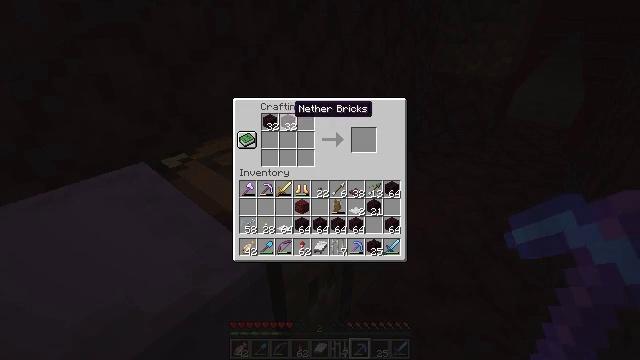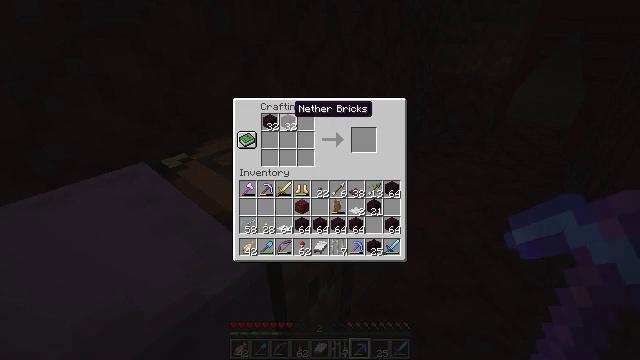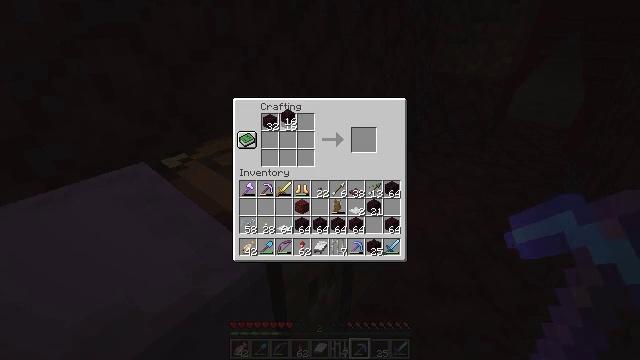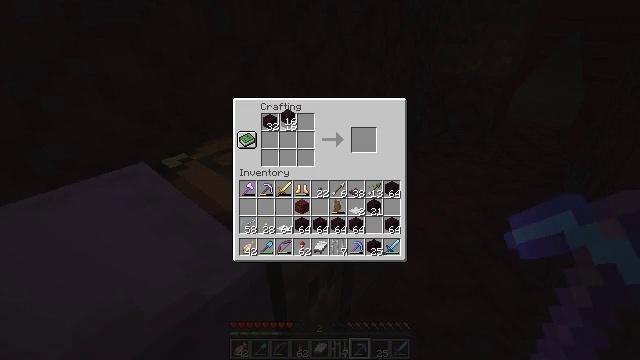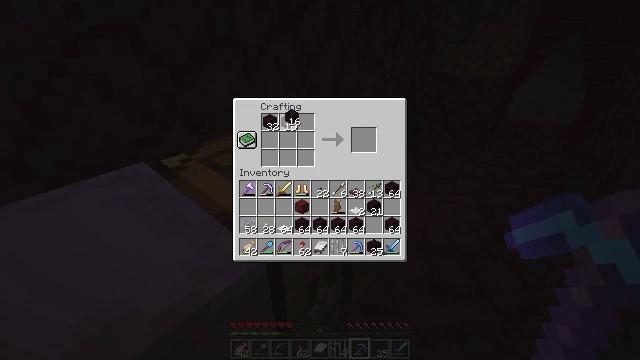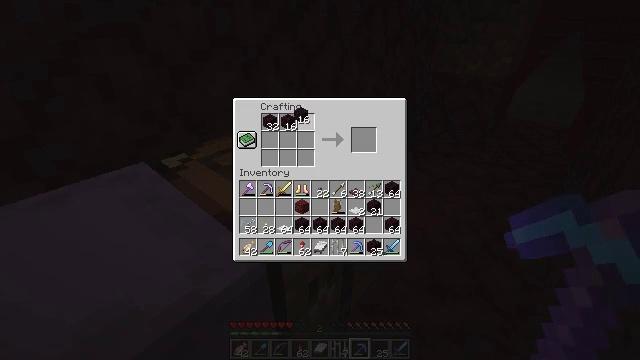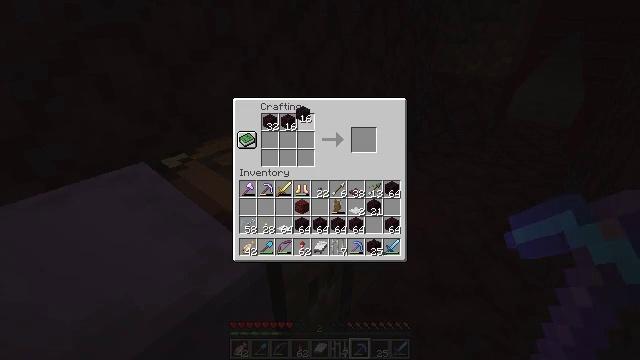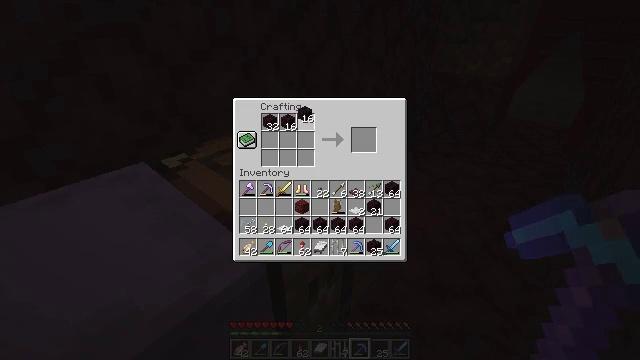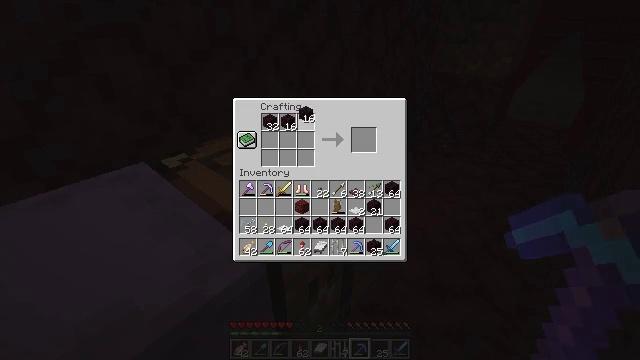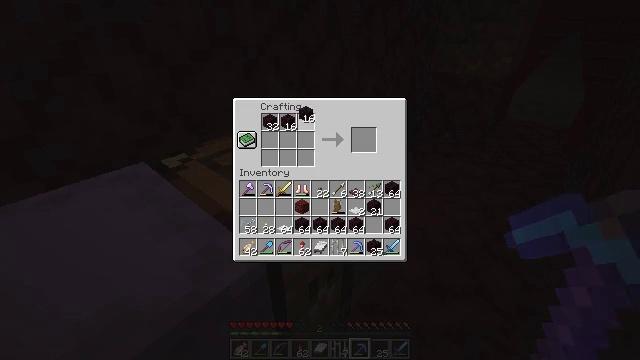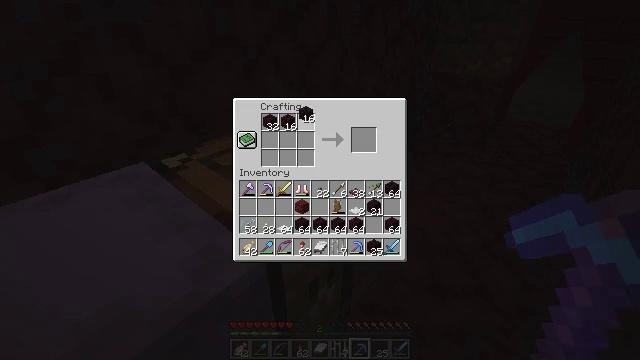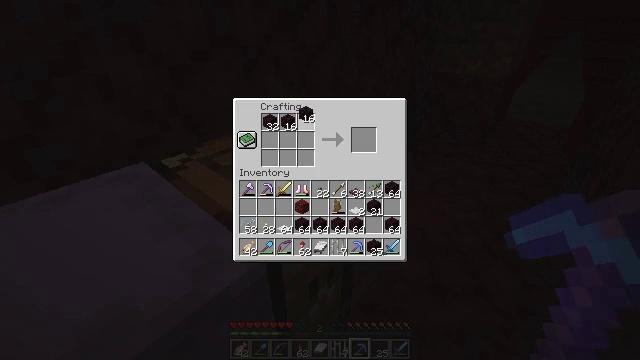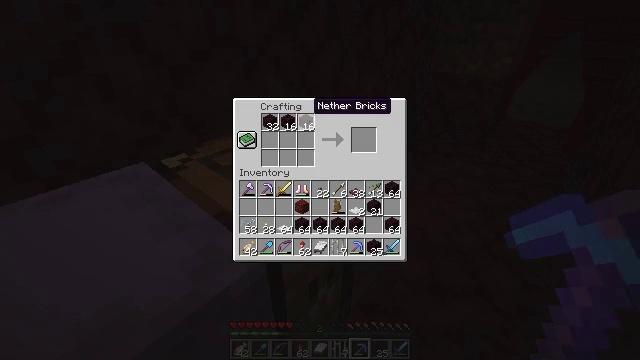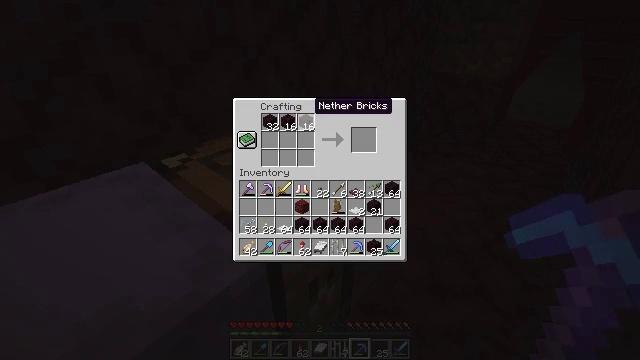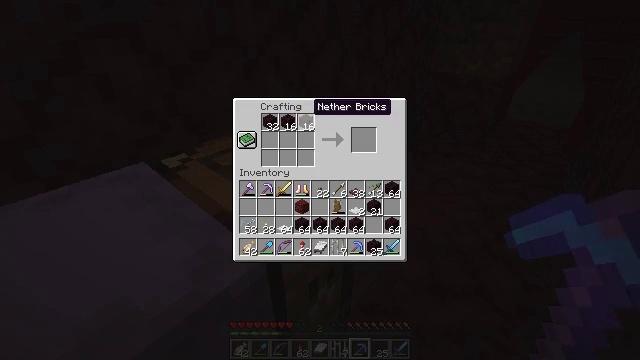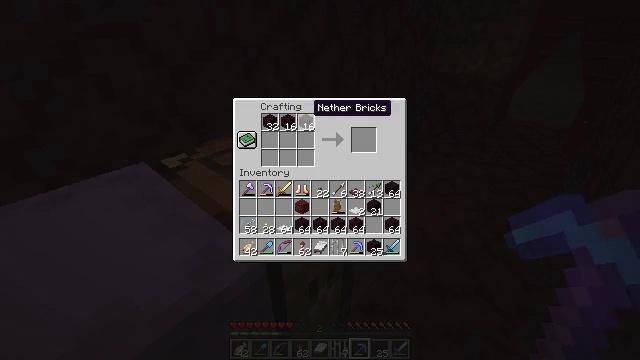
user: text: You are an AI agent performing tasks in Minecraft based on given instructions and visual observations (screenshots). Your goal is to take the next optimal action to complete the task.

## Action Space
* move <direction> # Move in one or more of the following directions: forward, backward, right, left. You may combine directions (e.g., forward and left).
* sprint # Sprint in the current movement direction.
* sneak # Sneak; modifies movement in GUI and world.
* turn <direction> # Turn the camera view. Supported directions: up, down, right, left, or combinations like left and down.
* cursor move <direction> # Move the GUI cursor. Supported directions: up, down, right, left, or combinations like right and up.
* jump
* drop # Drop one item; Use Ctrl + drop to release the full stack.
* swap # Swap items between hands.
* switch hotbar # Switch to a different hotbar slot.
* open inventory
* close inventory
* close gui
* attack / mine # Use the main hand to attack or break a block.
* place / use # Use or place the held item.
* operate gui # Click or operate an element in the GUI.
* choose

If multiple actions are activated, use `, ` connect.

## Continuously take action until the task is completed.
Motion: motion action
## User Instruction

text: Combine nether bricks to craft a nether brick slab.
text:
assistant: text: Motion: no_op
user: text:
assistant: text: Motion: choose
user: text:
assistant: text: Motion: choose
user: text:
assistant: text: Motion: choose
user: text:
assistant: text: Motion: cursor move right
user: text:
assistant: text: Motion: no_op
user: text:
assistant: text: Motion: no_op
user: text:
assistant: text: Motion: no_op
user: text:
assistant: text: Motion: no_op
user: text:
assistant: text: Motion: operate gui
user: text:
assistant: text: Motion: operate gui
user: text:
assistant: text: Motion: no_op
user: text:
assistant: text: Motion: no_op
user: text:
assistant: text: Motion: no_op
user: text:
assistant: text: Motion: no_op
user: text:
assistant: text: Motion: no_op
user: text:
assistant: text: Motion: no_op
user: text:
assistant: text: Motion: cursor move right
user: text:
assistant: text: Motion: sneak, cursor move right
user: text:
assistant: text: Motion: sneak, cursor move right
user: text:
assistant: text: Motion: sneak
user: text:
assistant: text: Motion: sneak
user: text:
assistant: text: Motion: sneak
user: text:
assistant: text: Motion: sneak
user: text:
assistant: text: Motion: sneak
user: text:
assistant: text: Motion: sneak
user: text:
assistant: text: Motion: sneak, cursor move left and down
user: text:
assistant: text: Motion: sneak
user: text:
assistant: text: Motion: sneak
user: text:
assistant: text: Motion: sneak